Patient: sex M, age 26
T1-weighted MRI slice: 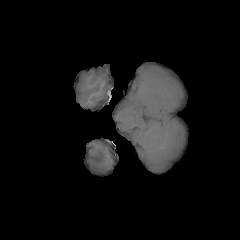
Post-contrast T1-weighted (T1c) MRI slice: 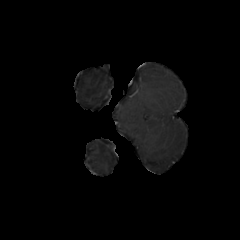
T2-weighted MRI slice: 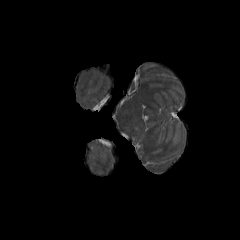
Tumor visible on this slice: no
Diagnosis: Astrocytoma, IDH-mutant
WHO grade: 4